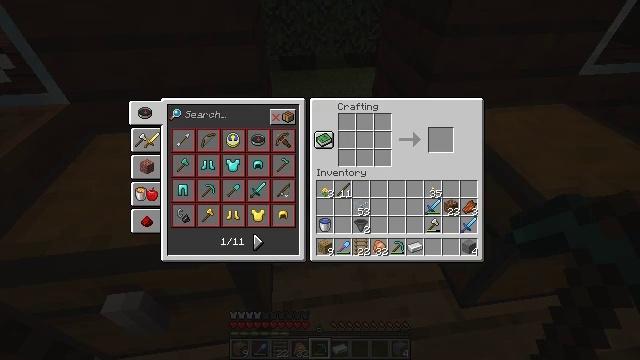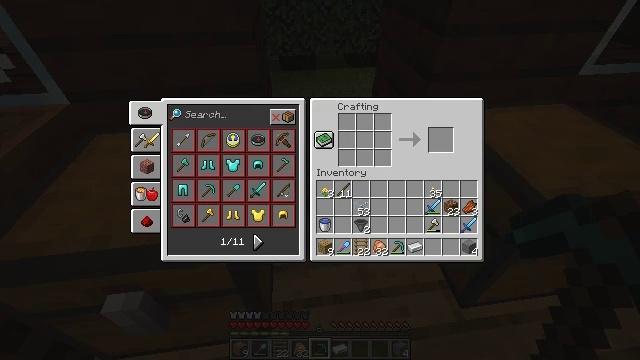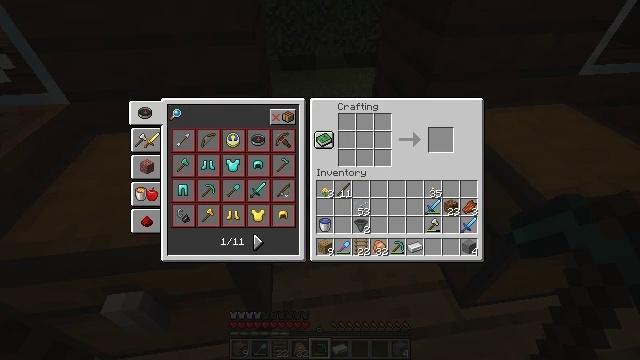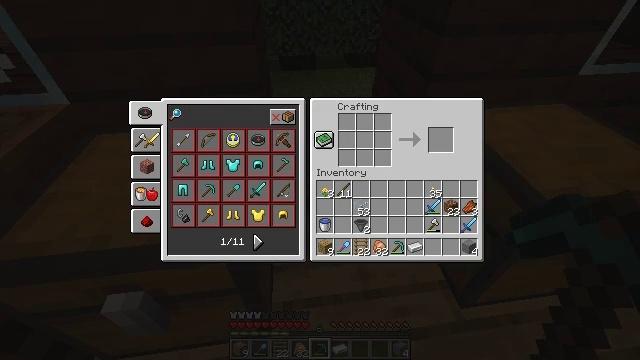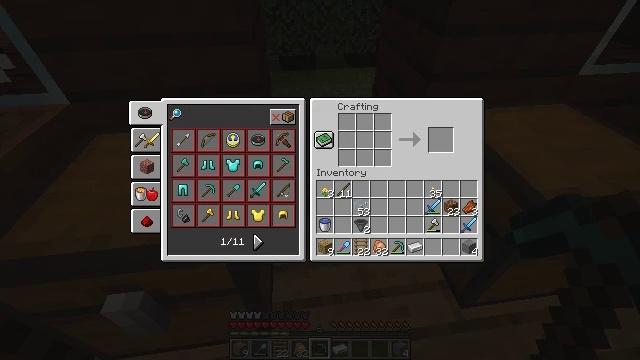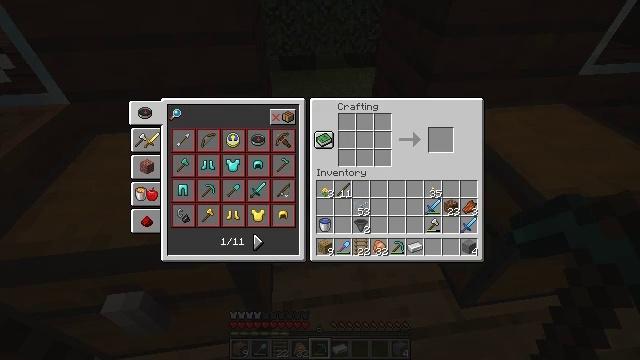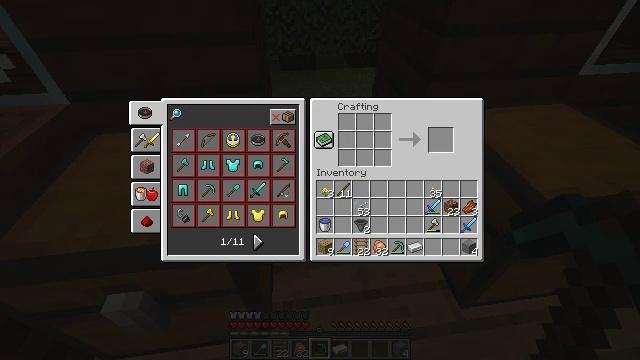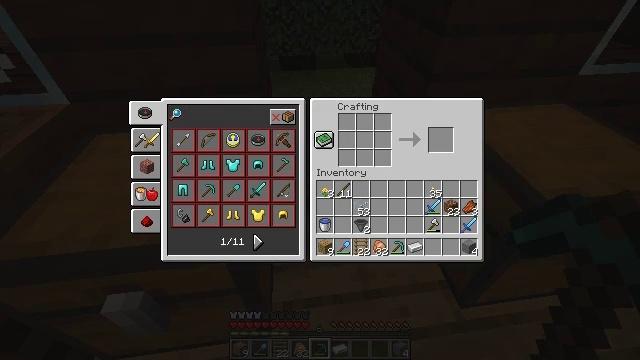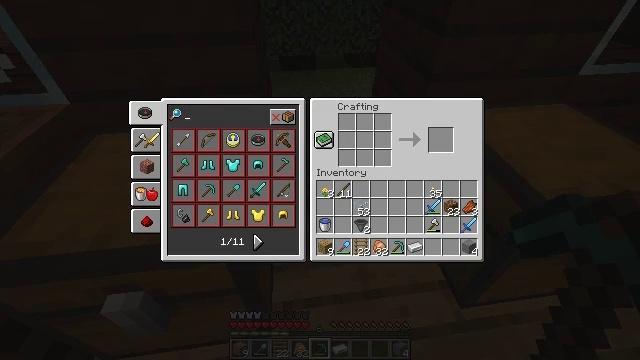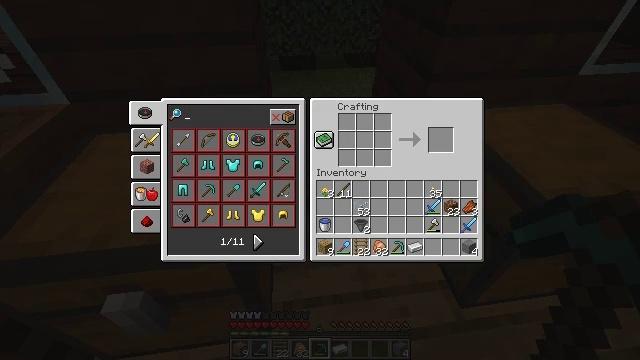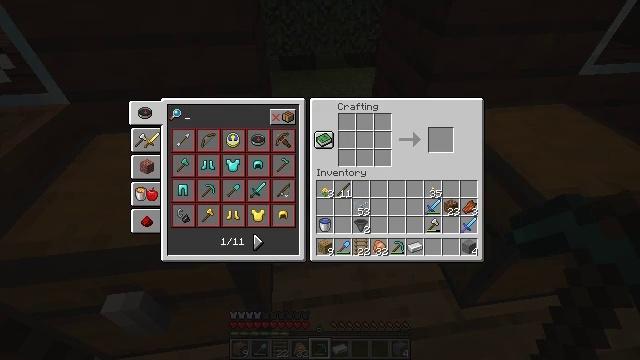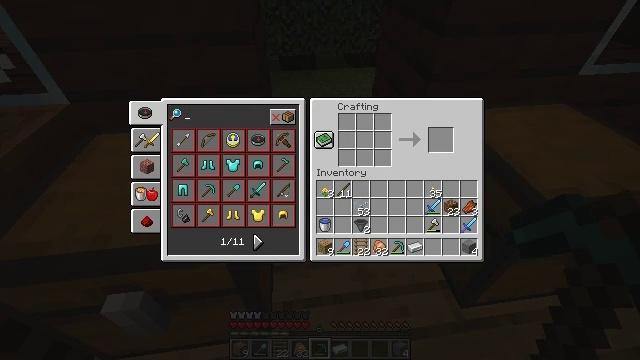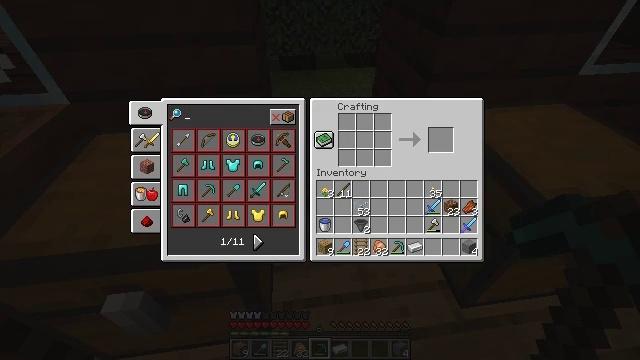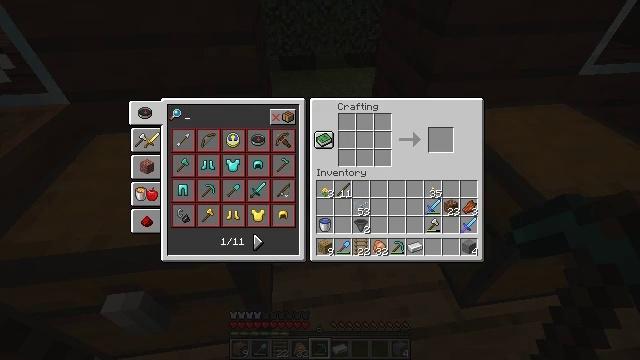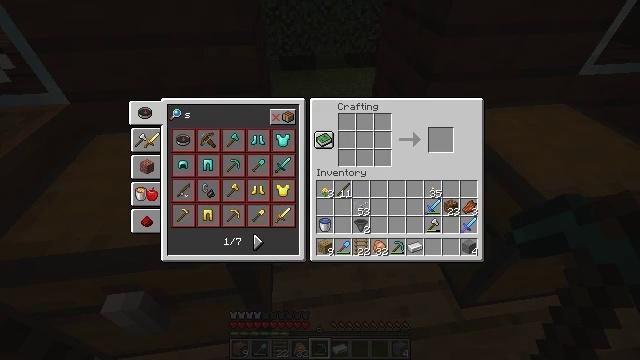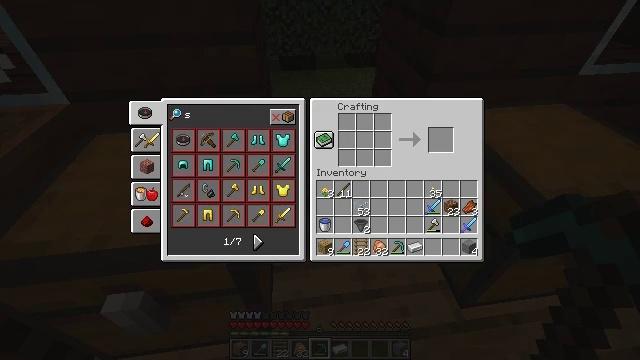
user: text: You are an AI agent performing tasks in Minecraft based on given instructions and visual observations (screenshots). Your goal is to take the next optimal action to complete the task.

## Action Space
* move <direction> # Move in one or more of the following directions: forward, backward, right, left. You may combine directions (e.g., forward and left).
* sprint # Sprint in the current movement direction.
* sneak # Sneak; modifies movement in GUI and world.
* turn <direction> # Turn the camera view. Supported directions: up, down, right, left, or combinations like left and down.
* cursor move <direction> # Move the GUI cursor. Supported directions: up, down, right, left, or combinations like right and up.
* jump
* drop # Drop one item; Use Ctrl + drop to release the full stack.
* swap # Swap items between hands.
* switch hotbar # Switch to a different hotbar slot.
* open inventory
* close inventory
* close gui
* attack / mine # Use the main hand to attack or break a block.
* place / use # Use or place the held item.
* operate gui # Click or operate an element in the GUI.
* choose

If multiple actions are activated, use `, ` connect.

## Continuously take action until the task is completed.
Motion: motion action
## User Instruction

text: Prepare to craft a stonecutter.
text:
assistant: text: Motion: no_op
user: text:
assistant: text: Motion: operate gui
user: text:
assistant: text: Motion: operate gui
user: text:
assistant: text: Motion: operate gui
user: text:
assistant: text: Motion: no_op
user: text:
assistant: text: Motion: no_op
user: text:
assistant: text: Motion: no_op
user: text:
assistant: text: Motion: no_op
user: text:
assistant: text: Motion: no_op
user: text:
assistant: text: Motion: no_op
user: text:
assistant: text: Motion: no_op
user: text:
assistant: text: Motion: no_op
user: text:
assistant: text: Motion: no_op
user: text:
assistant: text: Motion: move back
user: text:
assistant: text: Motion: move back
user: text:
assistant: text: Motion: no_op
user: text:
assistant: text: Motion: no_op
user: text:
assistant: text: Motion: no_op
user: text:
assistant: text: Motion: no_op
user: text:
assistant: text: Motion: no_op
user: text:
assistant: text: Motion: no_op
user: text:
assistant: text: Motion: no_op
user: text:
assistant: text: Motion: no_op
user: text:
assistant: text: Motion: no_op
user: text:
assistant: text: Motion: no_op
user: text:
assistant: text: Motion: no_op
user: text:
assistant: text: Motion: no_op
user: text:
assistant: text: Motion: no_op
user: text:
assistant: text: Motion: no_op
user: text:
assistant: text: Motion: no_op